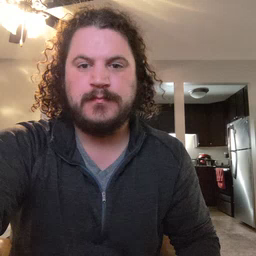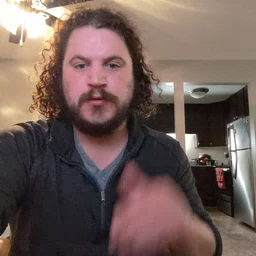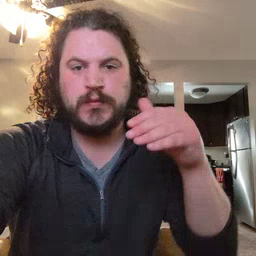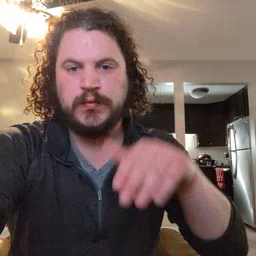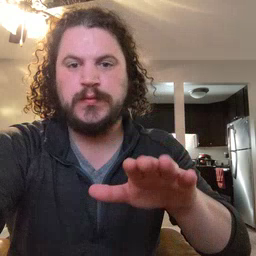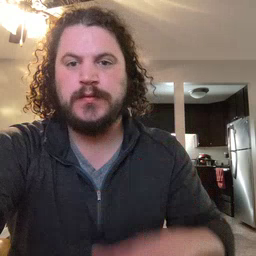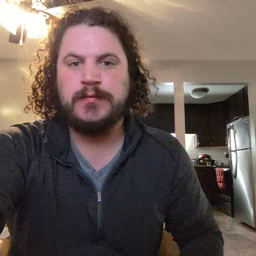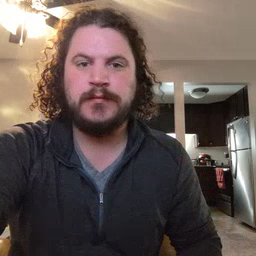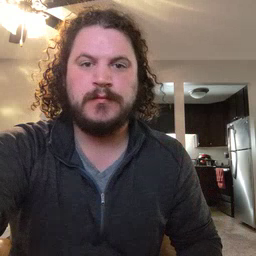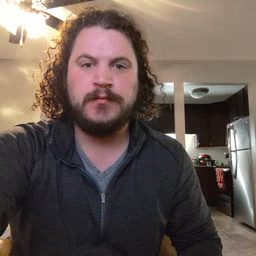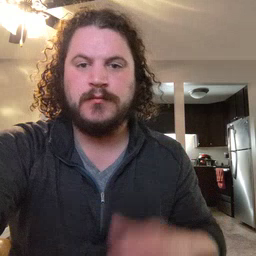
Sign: into